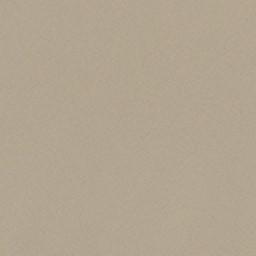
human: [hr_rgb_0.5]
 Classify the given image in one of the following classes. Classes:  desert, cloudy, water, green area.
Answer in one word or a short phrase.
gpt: desert